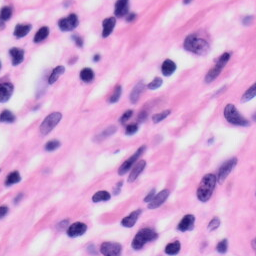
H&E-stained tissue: Skin